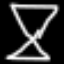
Label: hourglass